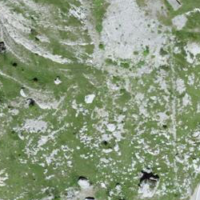
EUNIS habitat code: 50
Species observed at this site:
Hieracium villosum
Juniperus communis
Dryas octopetala